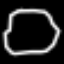
Label: octagon